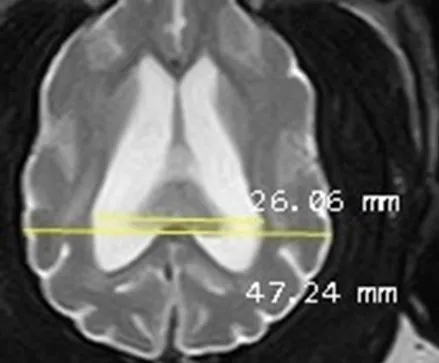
Ventricle- brain index measures evaluated on dorsal T2- weighted MRI image. The distance between the internal borders of the lateral ventricles was 26.06 mm, the width of the brain was 47.24 mm. Ventricle- brain index was 0.55 (see Figure 2).
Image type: radiology (mri)